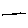
Label: line